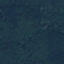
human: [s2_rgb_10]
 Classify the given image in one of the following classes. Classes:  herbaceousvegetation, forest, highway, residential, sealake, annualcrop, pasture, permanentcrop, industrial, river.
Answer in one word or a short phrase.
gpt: Forest